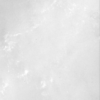
Label: not_dusty